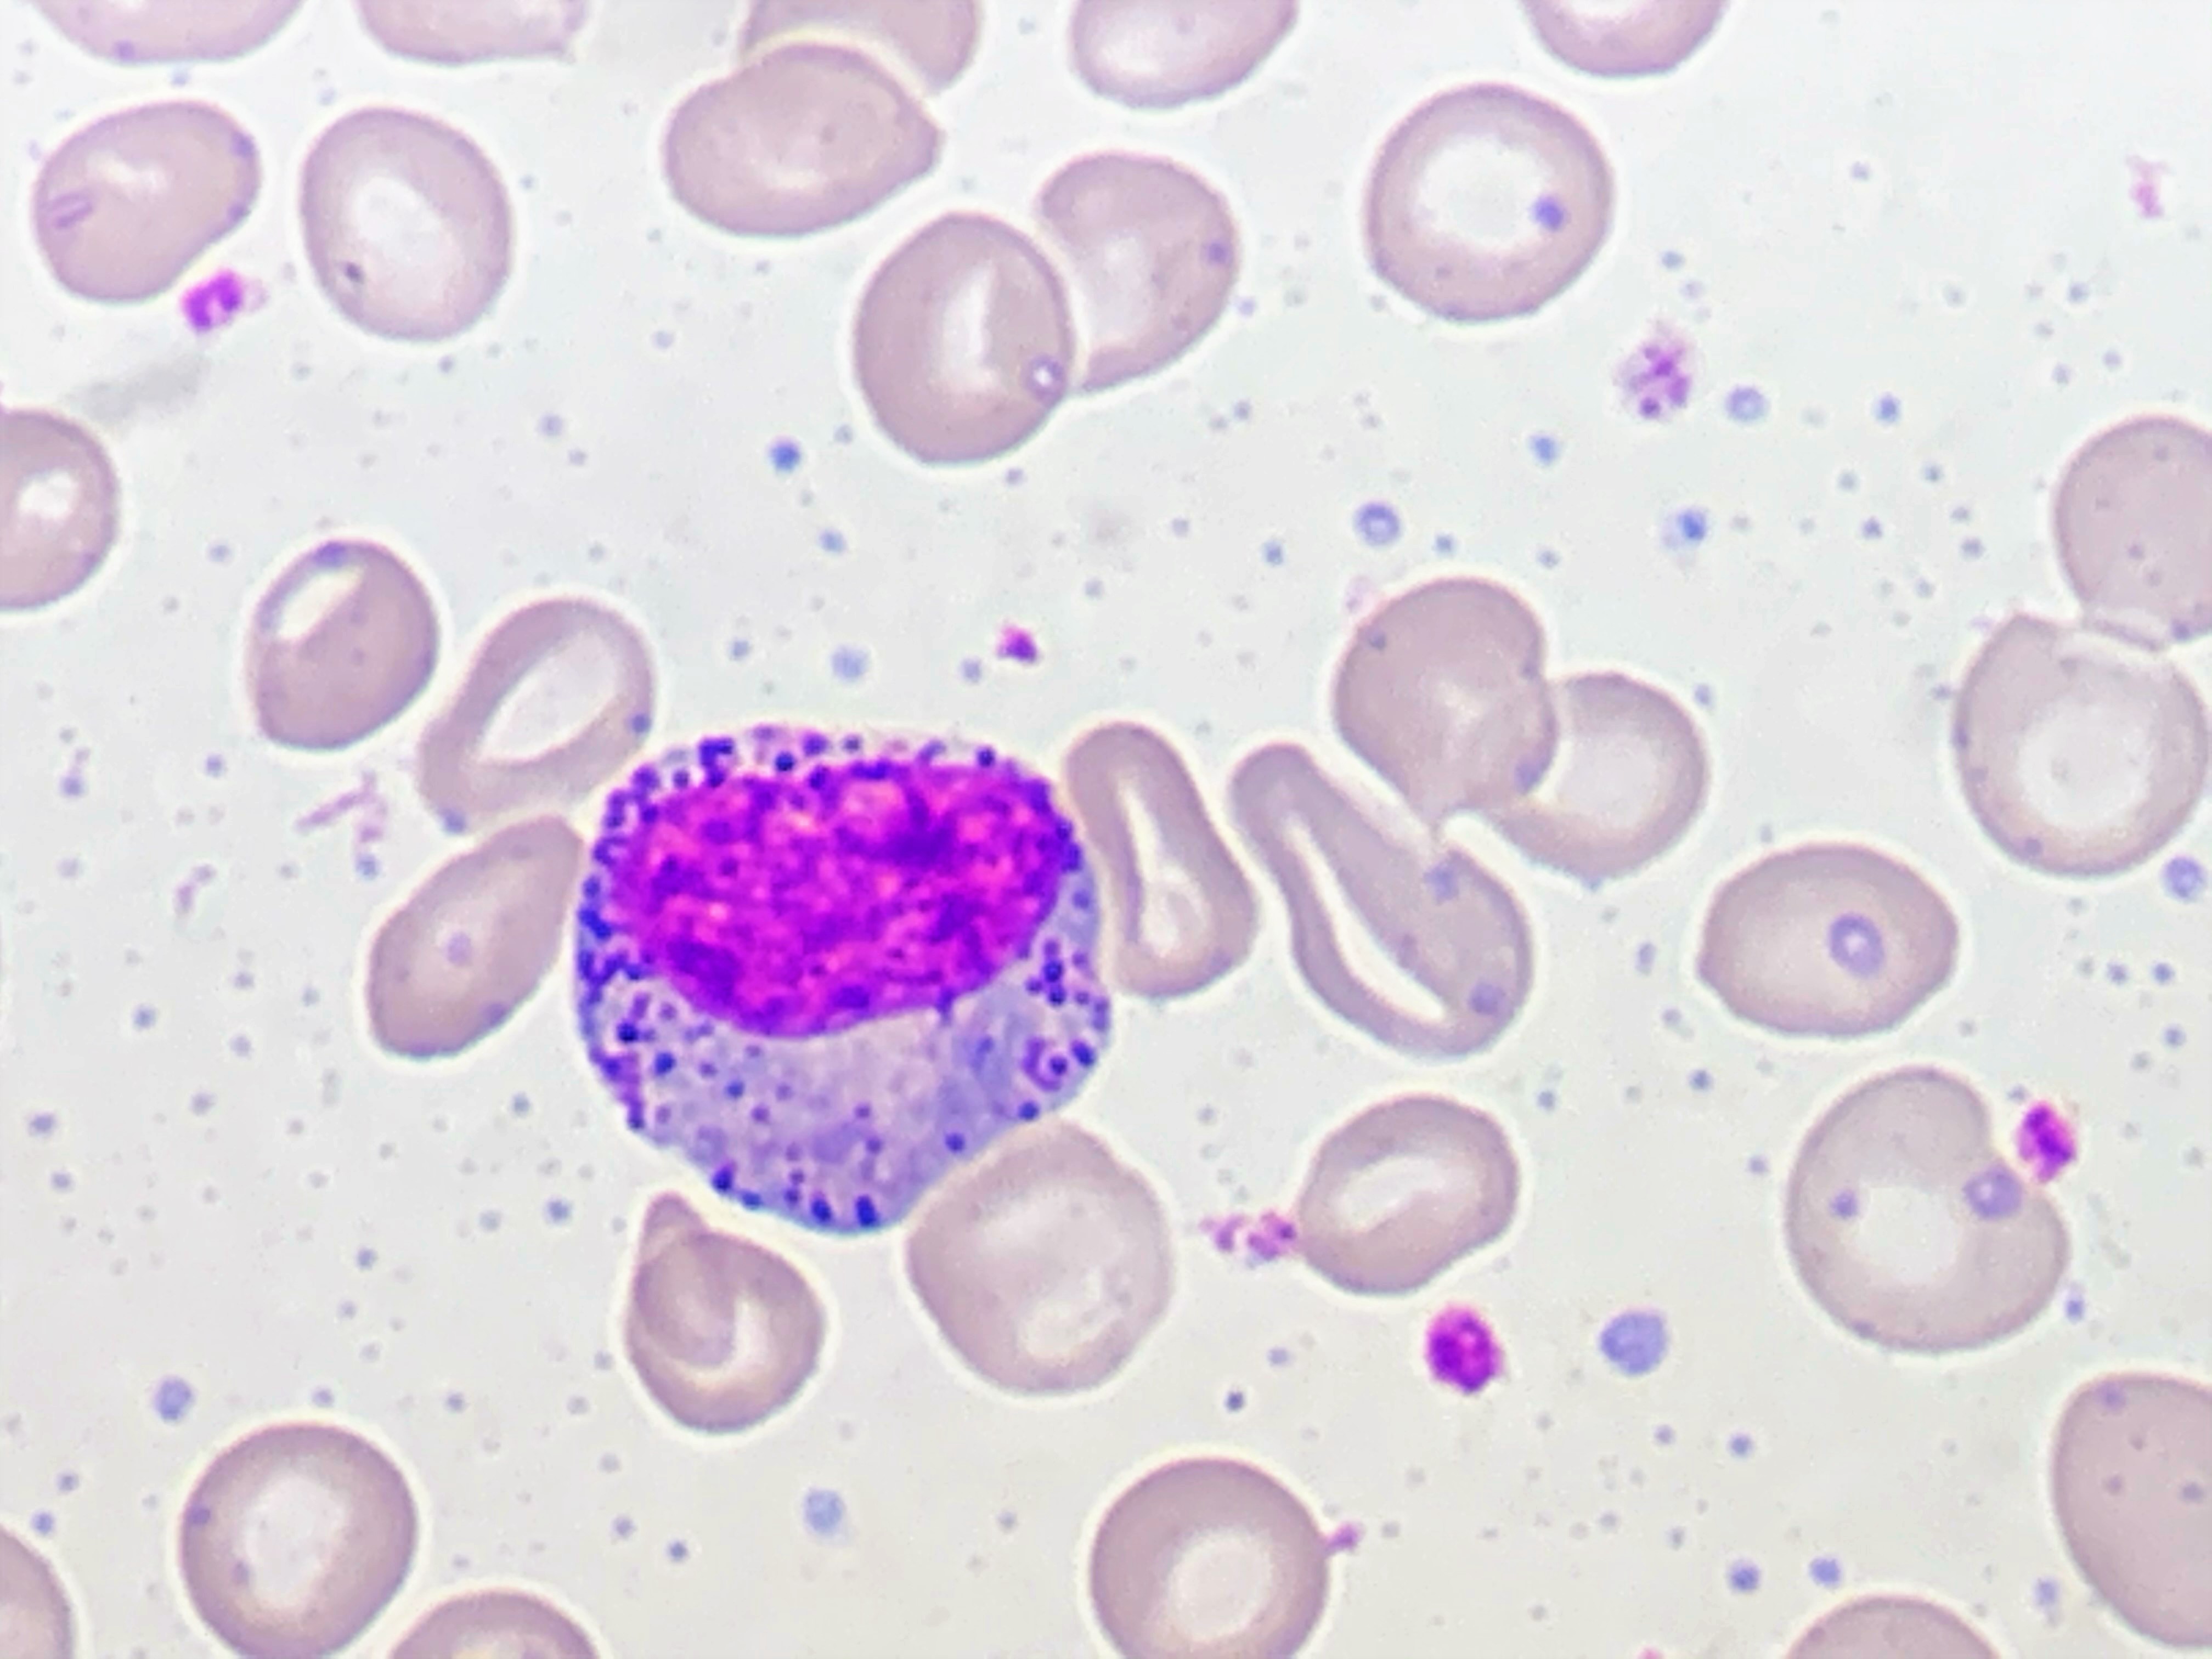
Cell type: PROMYELOCYTES